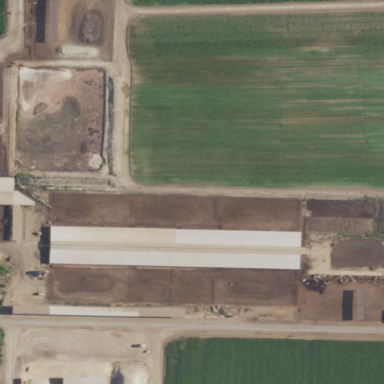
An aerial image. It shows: Farmyard area.